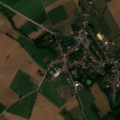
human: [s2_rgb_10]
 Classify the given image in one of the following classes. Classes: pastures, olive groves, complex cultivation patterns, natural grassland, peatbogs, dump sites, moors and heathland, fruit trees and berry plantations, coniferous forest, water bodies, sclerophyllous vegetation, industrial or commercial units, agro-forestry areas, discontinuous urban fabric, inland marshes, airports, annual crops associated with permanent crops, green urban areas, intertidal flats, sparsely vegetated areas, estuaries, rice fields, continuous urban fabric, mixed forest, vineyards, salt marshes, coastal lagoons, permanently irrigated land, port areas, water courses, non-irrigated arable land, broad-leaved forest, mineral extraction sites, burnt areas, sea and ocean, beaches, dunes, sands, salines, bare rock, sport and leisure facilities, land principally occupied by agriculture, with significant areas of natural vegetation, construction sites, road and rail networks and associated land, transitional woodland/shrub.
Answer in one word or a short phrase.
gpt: discontinuous urban fabric, non-irrigated arable land, pastures